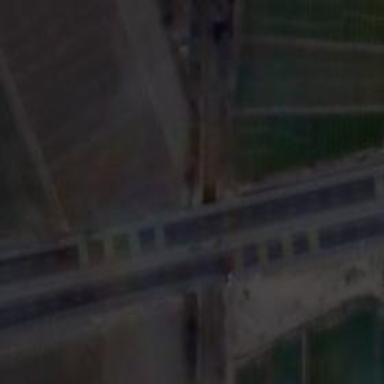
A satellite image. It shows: Trunk highway bridge.